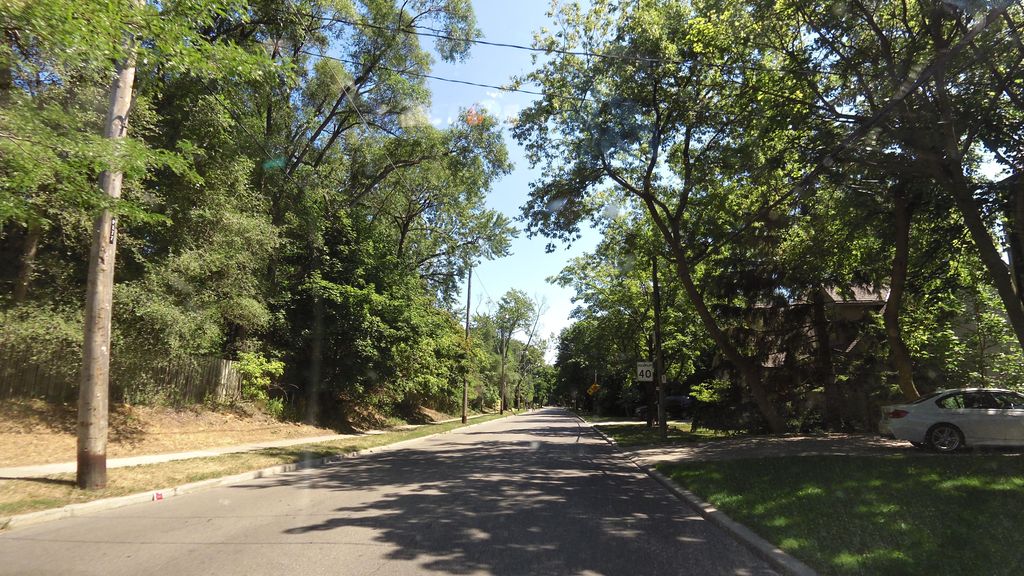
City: toronto